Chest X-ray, PA view. Patient: 50 years old, sex M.
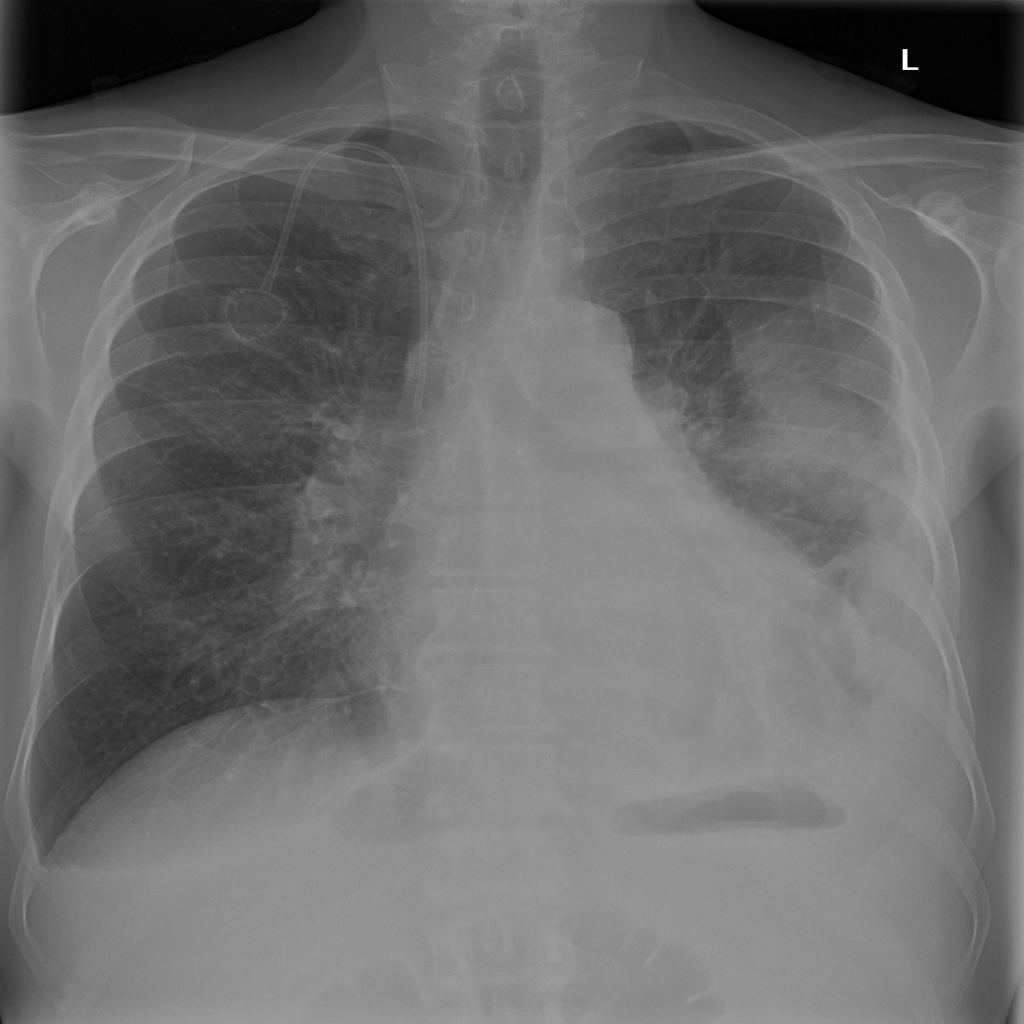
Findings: Effusion, Infiltration, Pleural_Thickening